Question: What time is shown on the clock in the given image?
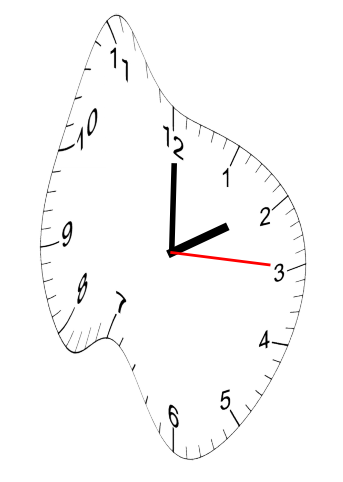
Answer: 02:00:15